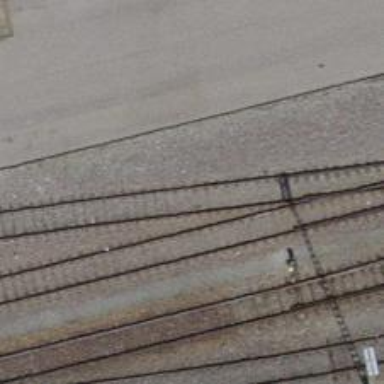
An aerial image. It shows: Siding railway track with one set of rails.